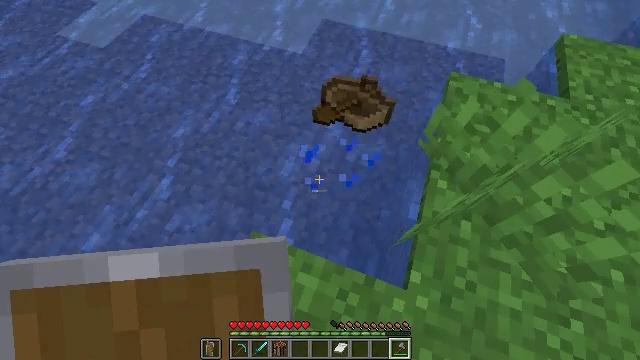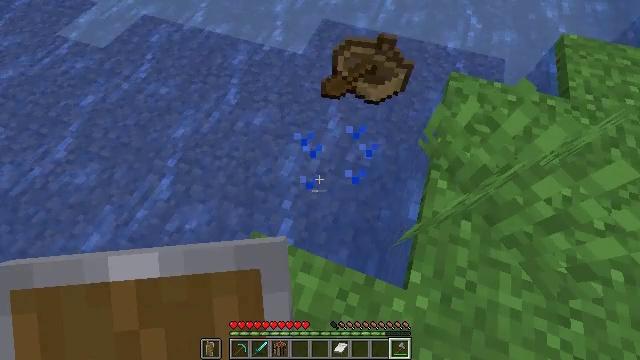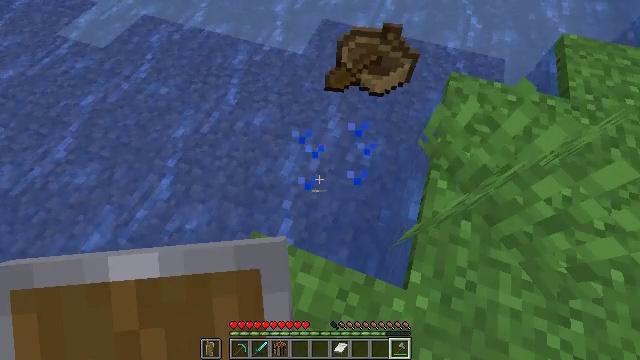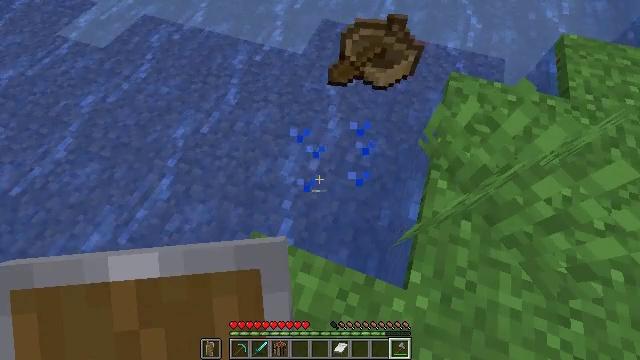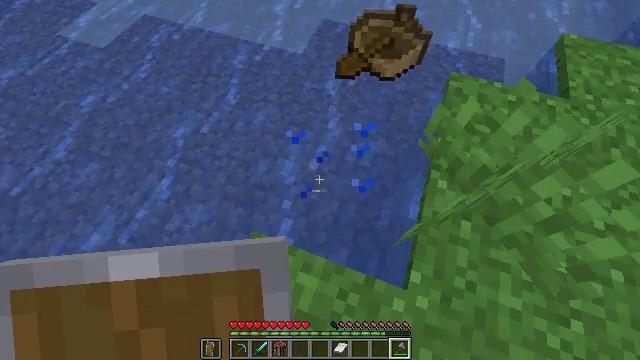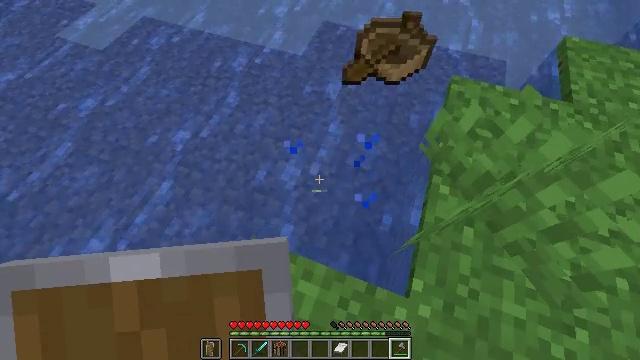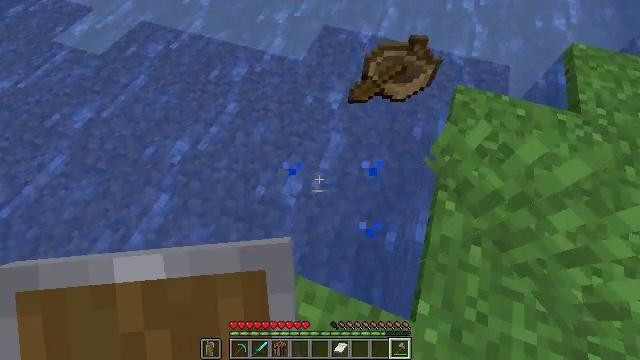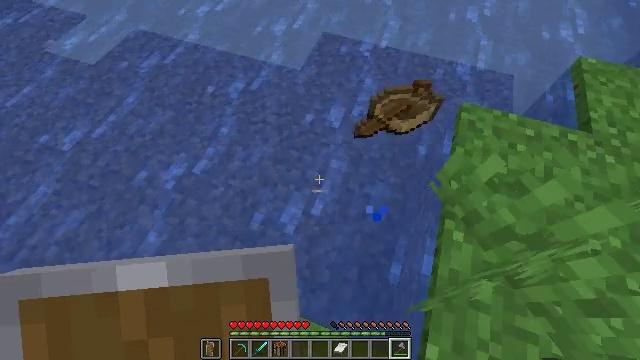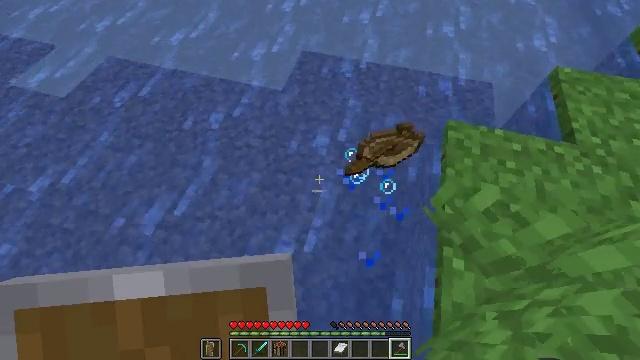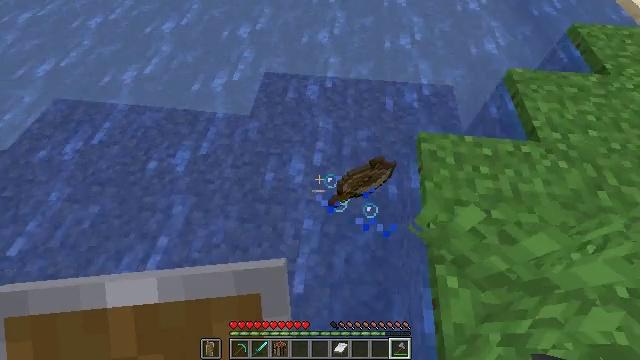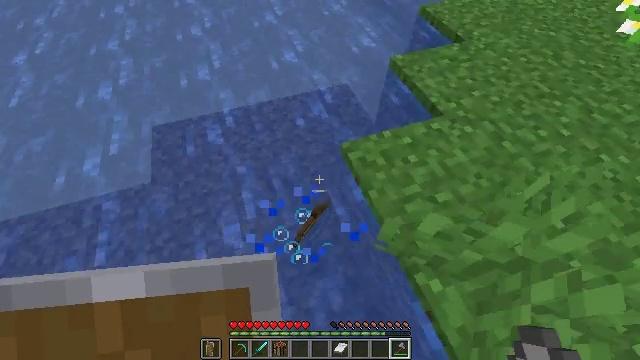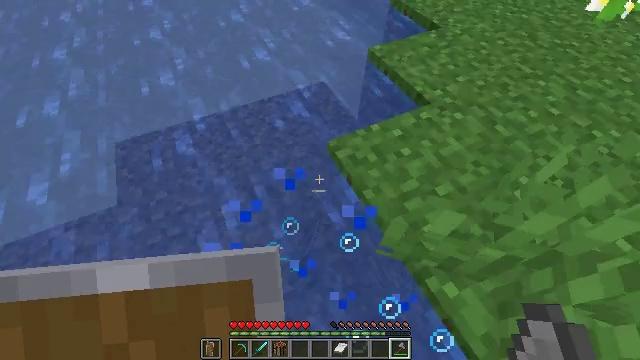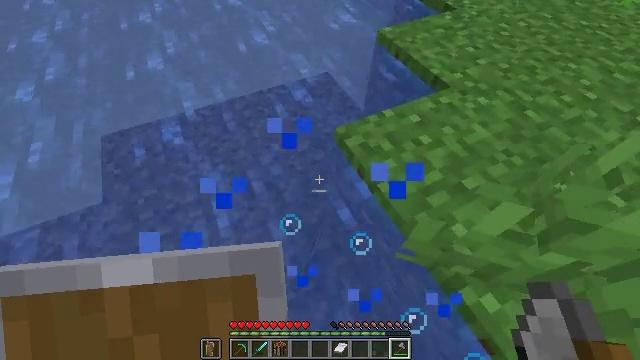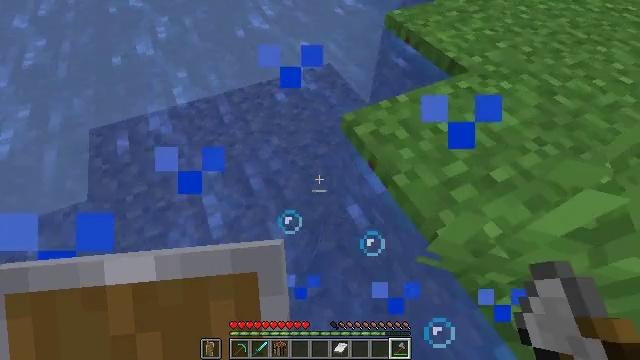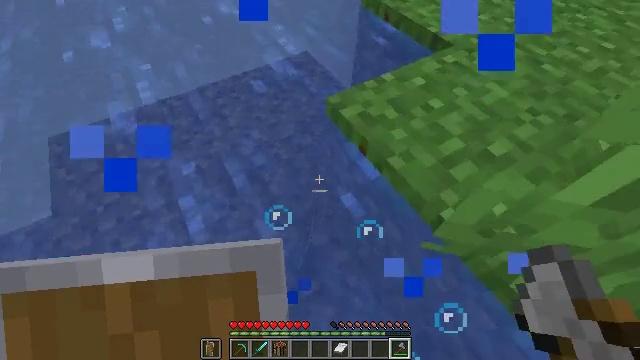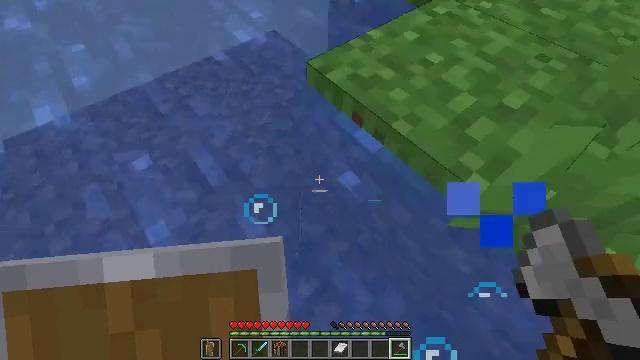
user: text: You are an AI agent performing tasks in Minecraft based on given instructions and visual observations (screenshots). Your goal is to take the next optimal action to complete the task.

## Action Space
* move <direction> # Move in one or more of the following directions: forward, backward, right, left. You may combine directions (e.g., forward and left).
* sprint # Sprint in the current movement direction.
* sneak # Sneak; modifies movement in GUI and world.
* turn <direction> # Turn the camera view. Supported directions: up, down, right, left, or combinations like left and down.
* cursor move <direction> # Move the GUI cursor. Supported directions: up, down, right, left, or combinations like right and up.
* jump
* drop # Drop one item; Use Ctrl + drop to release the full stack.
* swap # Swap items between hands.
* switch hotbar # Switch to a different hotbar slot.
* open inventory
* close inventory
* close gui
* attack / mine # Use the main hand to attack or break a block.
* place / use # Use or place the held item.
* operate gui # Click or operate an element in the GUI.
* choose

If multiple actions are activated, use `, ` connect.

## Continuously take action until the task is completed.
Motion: motion action
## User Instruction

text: Mine the gold block with a pickaxe.
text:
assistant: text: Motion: no_op
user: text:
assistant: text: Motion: no_op
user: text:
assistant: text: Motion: no_op
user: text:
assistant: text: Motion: no_op
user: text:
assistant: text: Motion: move forward
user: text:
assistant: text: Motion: move forward
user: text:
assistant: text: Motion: move forward
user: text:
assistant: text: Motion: move forward, turn right and up
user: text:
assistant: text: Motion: move forward, turn right and up
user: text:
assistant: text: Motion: move forward, turn right and up
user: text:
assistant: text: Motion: move forward, turn right
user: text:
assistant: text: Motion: no_op
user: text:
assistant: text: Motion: no_op
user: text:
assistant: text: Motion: turn right and down
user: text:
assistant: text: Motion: turn right and down
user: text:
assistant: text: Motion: move forward, turn right and up
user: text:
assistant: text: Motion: move forward, turn right and up
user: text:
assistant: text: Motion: move forward, turn right and up
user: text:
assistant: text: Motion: move forward, jump
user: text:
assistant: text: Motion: move forward, jump
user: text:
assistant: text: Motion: move forward, jump
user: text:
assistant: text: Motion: move forward, jump
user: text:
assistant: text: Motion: move forward, jump
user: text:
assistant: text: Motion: move forward, turn right and up, jump
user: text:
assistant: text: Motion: move forward, jump
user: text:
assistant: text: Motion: move forward, jump
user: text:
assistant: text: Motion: move forward, jump
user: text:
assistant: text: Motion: move forward, jump
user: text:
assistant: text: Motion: move forward, jump
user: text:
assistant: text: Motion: move forward, jump